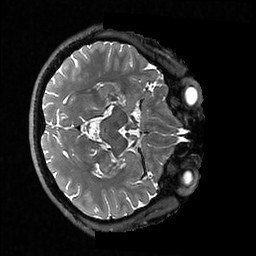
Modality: T2w
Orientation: axial
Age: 36
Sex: male
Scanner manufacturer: ge
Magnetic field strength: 3 T
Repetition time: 3.202 s
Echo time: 0.06676 s